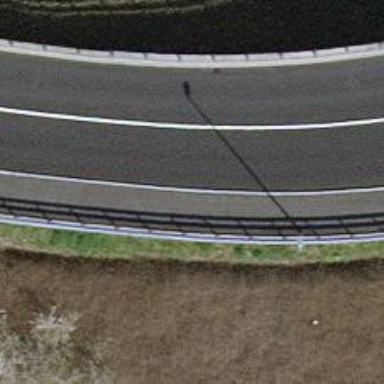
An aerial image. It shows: Asphalt sidewalk.